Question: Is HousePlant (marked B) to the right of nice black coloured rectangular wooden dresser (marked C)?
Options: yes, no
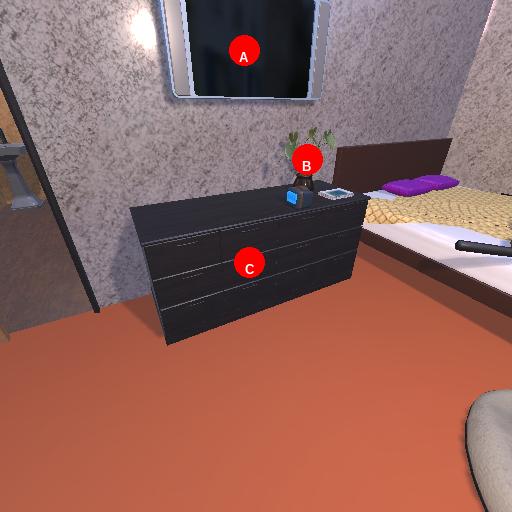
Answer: yes